Question: I was wondering if anyone know how to make a dropped image shadow on the fly. When I get an input image I would like to have it displayed as the preview shows. Any tips or examples to get started in the right direction would be very appreciated.

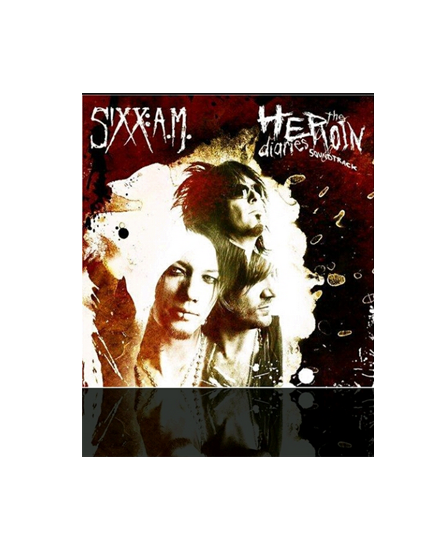
Answer: It's the Reflection Effect, not Drop-Shadow, which is different.
You might want to refer to my article: <URL>